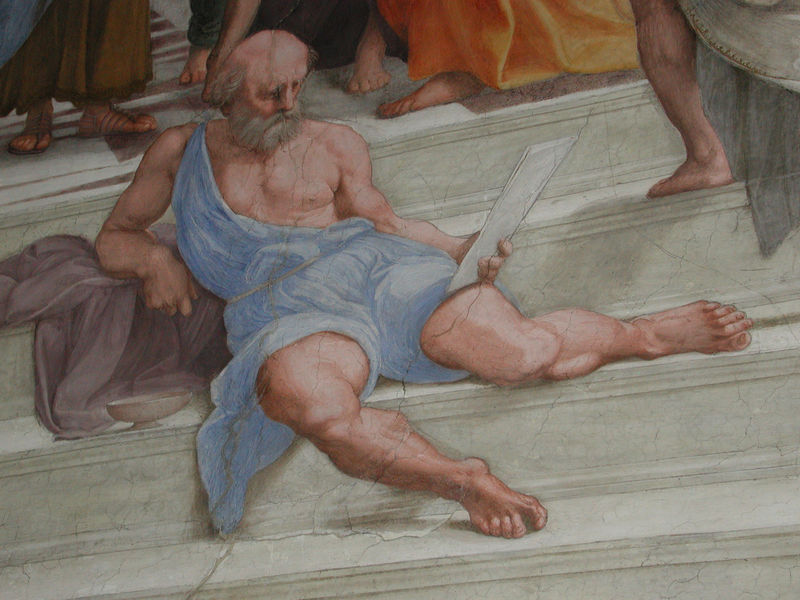
Titel: Die Schule von Athen
Künstler: Raffael
Standort: Rom, Stanza della Segnatura (EU - I - Latium)
Schlagwörter: blau, mann, umhang, sitzen, gürtel, bart, füße, papier, farben, treppe, treppen, tafel, lesen, stufen, zehen, antike, philosoph, zettel, griechisch, fresken, fresko, tunika, grieche, handzettel, riss, michelangelo, stiege, bärtiger, spalte, platon, bartträger